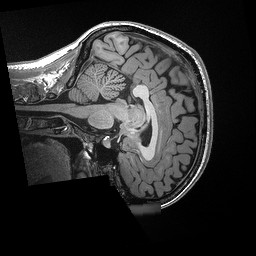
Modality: T1w
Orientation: sagittal
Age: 35
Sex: female